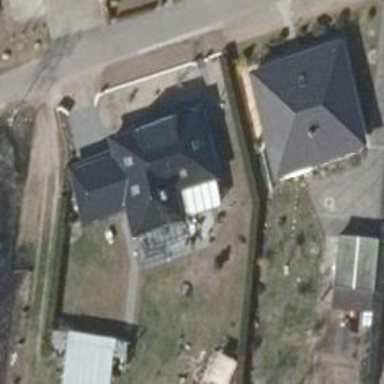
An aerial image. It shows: White house with gabled roof covered in black roof tiles.